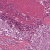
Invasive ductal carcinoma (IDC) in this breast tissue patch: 1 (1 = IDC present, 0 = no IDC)